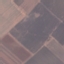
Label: AnnualCrop